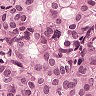
Metastatic tissue present: yes